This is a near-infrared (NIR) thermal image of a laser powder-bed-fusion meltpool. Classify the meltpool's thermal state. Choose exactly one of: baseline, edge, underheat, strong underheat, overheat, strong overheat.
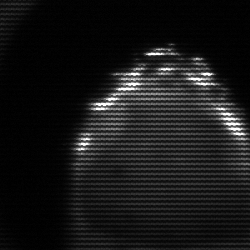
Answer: edge